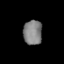
Tissue: prostate
Cell type: T cells
Senescence score: 0.3258
Nuclear area (px): 452
Mean DAPI intensity: 128.878